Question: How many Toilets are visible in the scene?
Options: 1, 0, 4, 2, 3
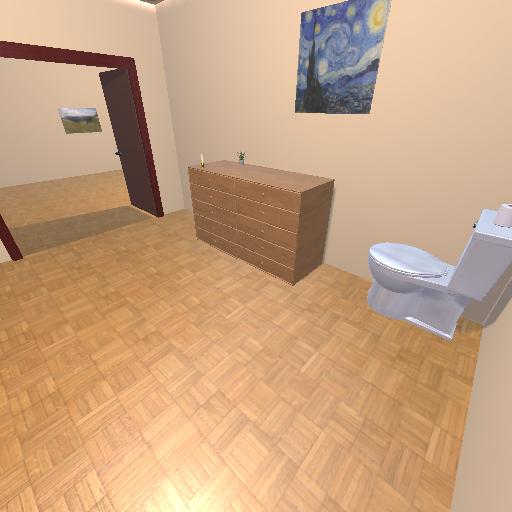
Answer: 1